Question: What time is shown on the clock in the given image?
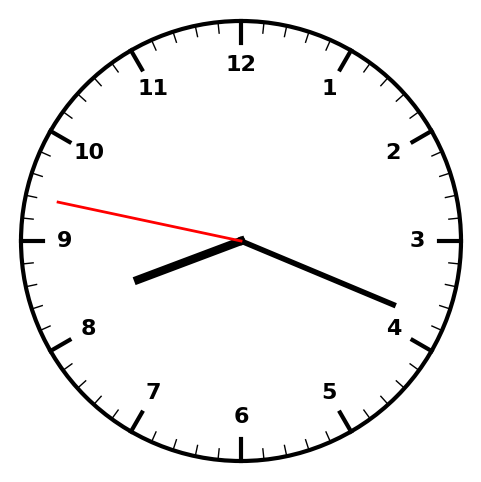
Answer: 08:18:47